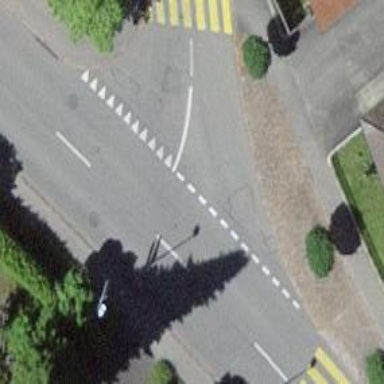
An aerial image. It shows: Road with "give way" sign.